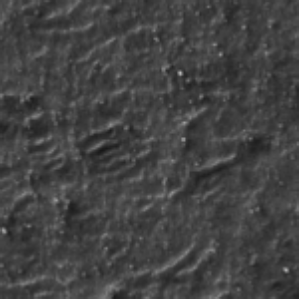
Label: frost